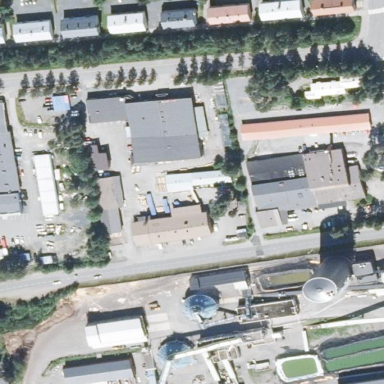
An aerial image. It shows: Industrial area.